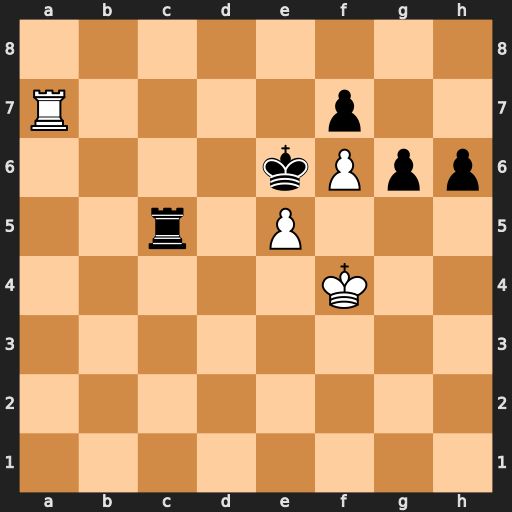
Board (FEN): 8/R4p2/4kPpp/2r1P3/5K2/8/8/8
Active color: w
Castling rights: -
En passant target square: -
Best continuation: Re7+ Kd5 Rd7+ Kc6 Rxf7